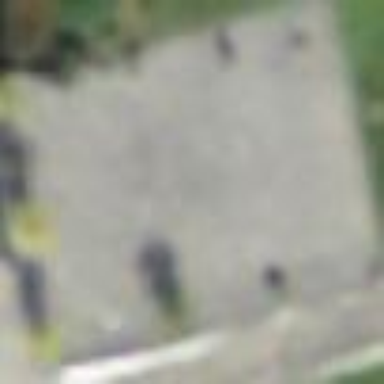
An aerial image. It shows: Garage.